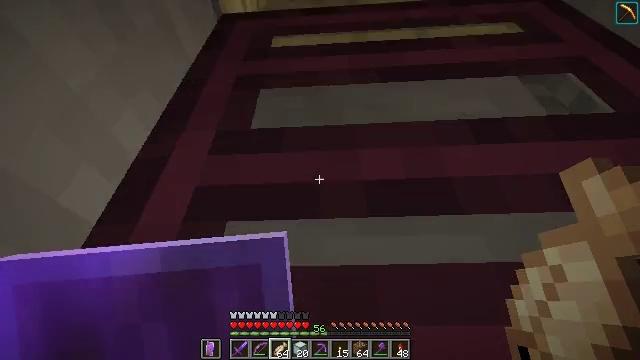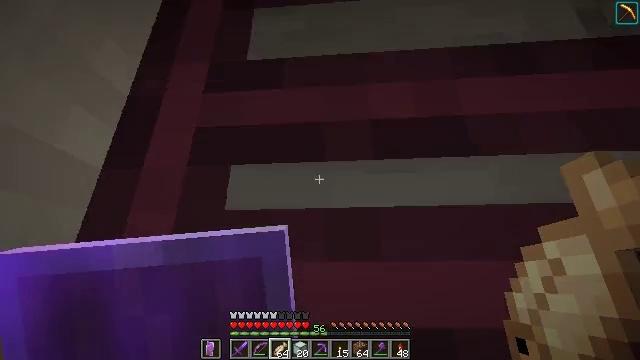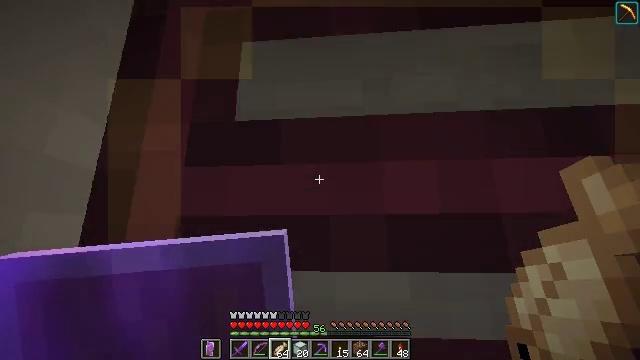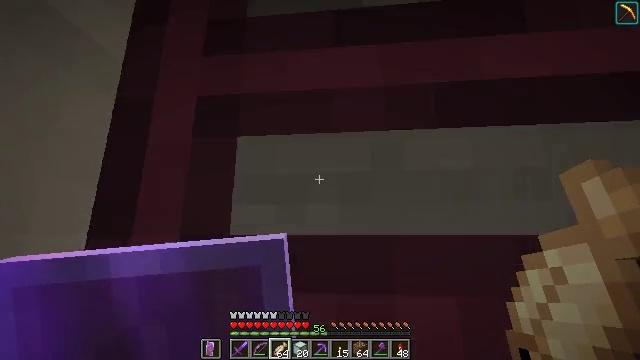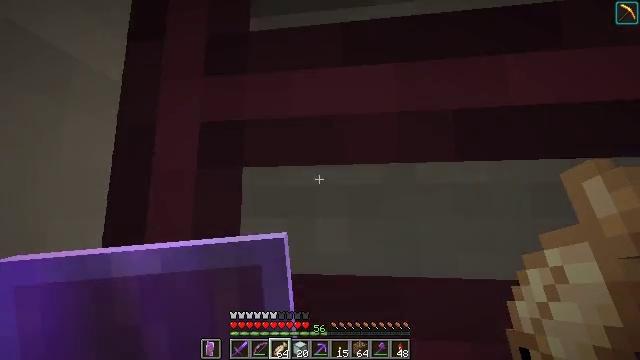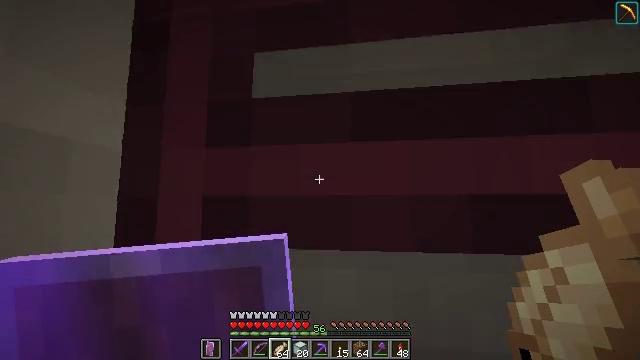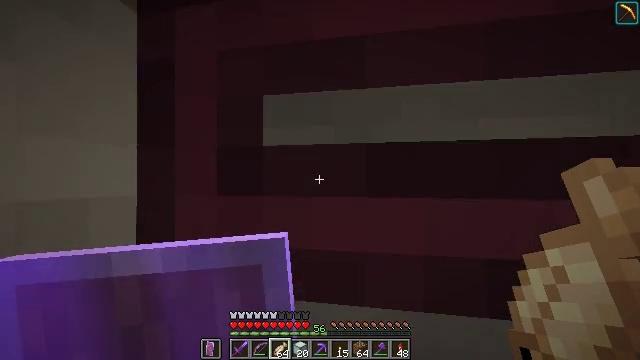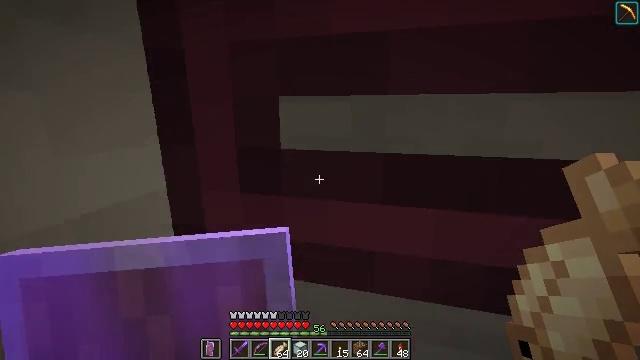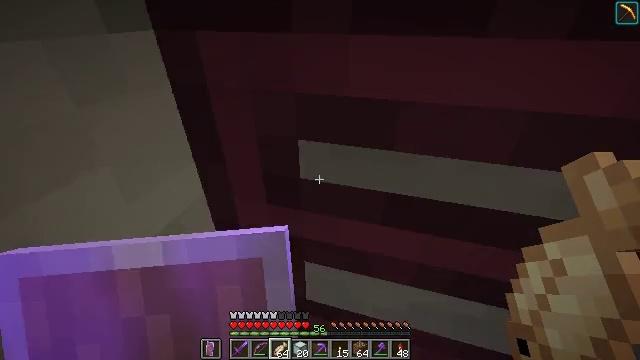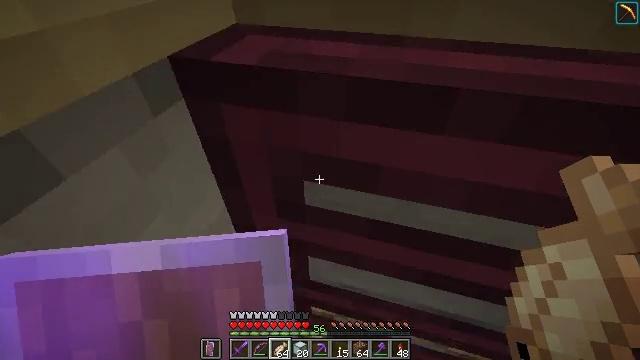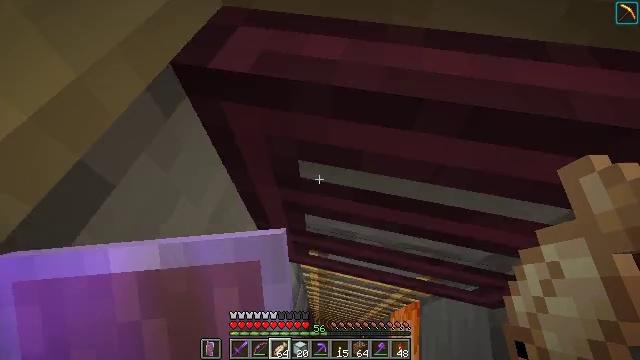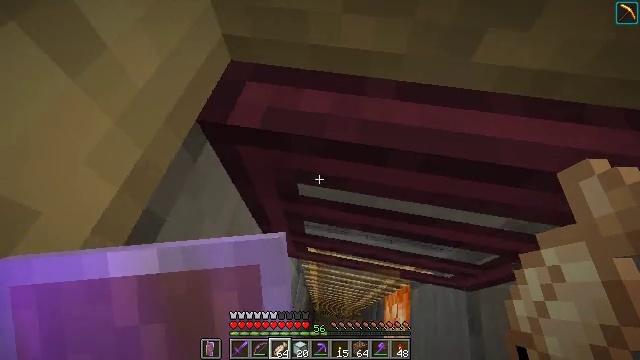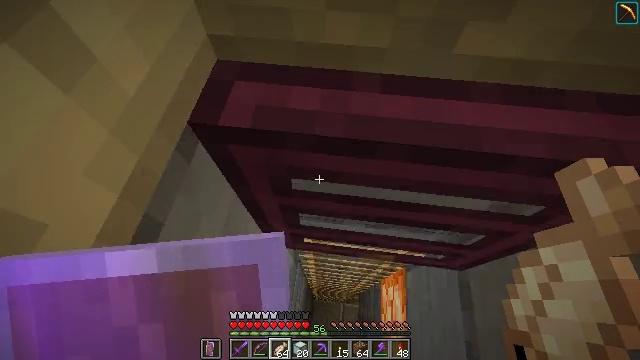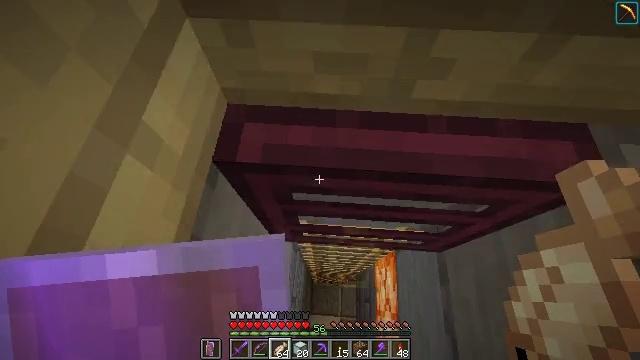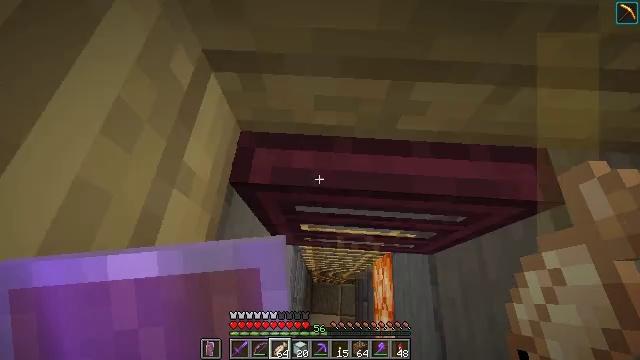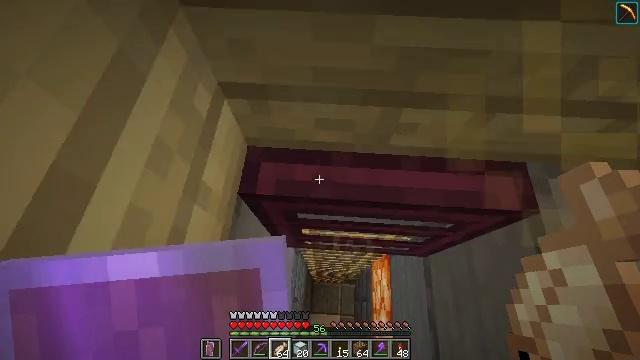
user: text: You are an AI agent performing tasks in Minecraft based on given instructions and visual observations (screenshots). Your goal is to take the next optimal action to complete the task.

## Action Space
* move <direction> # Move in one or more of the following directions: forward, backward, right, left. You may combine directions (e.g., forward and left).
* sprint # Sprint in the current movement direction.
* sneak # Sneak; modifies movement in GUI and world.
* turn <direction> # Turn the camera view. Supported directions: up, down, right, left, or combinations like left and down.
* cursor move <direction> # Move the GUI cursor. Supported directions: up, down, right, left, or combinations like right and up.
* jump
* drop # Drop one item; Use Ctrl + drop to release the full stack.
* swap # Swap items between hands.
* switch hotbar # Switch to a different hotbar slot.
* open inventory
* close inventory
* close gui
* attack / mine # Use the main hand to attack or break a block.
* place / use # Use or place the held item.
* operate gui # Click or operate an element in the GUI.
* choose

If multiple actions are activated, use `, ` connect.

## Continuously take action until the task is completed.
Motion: motion action
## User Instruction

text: Get cactus from the sandy areas.
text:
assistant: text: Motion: move forward, sprint, turn left and down
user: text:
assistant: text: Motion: move forward, sprint, turn down
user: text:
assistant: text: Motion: move forward, sprint, turn down
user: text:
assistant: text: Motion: move forward, sprint, turn left and down
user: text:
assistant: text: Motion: move forward, sprint, turn left and down
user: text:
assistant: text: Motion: move forward, sprint, turn left and down
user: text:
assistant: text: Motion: move forward, sprint, turn left and down
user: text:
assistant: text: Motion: move forward, sprint, turn left and down
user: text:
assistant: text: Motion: move forward, sprint, turn down
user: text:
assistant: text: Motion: move forward, sprint, turn right and down
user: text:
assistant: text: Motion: move forward, sprint, turn right and down
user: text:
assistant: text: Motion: move forward, sprint, turn right and down
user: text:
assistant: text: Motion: move forward, sprint, turn right and down
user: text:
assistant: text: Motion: move forward, sprint
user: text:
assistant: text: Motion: move forward, sprint
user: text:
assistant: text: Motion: move forward, sprint
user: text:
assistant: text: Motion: move forward, sprint
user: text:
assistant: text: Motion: move forward, sprint
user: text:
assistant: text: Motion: move forward, sprint
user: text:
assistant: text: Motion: move forward, sprint
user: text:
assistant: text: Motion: move forward, sprint
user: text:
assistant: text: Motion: move forward, sprint
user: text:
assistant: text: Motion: move forward, sprint
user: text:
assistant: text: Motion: move forward, sprint
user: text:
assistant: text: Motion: move forward, turn right and down
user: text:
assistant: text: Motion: turn down
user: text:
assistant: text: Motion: turn down
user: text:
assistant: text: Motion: turn down
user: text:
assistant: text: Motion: turn down
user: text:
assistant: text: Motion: turn down